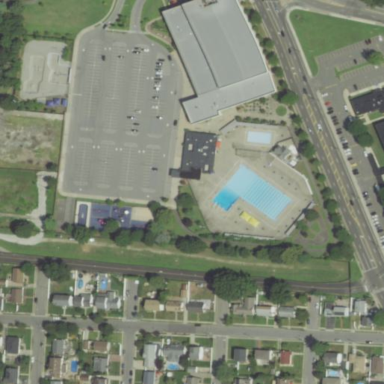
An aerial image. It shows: Sports centre dedicated to swimming activities.